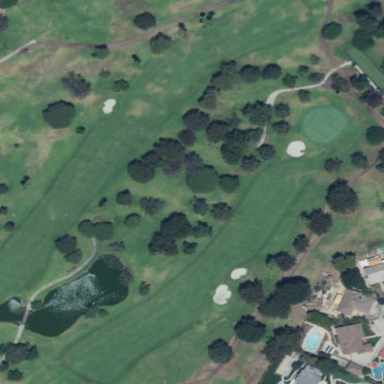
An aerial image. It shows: Golf tee.